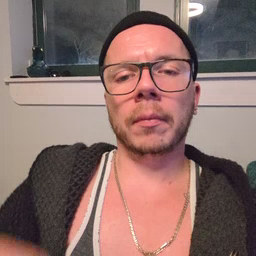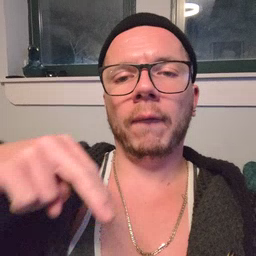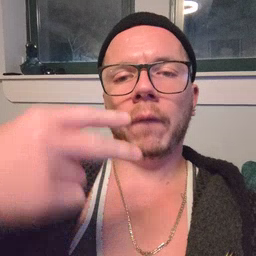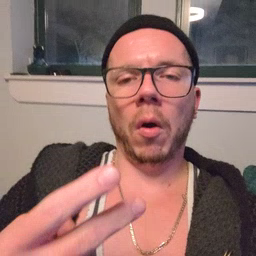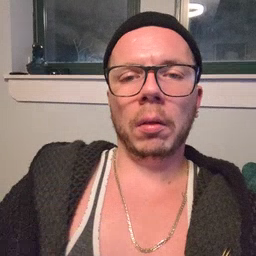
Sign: fall